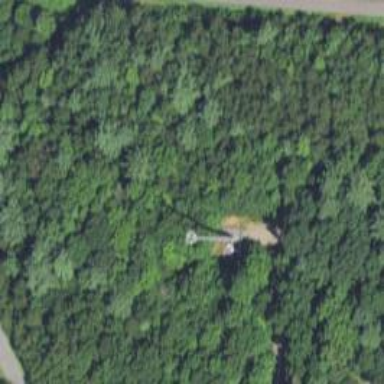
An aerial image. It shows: Man-made mast used for communication purposes.